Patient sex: F
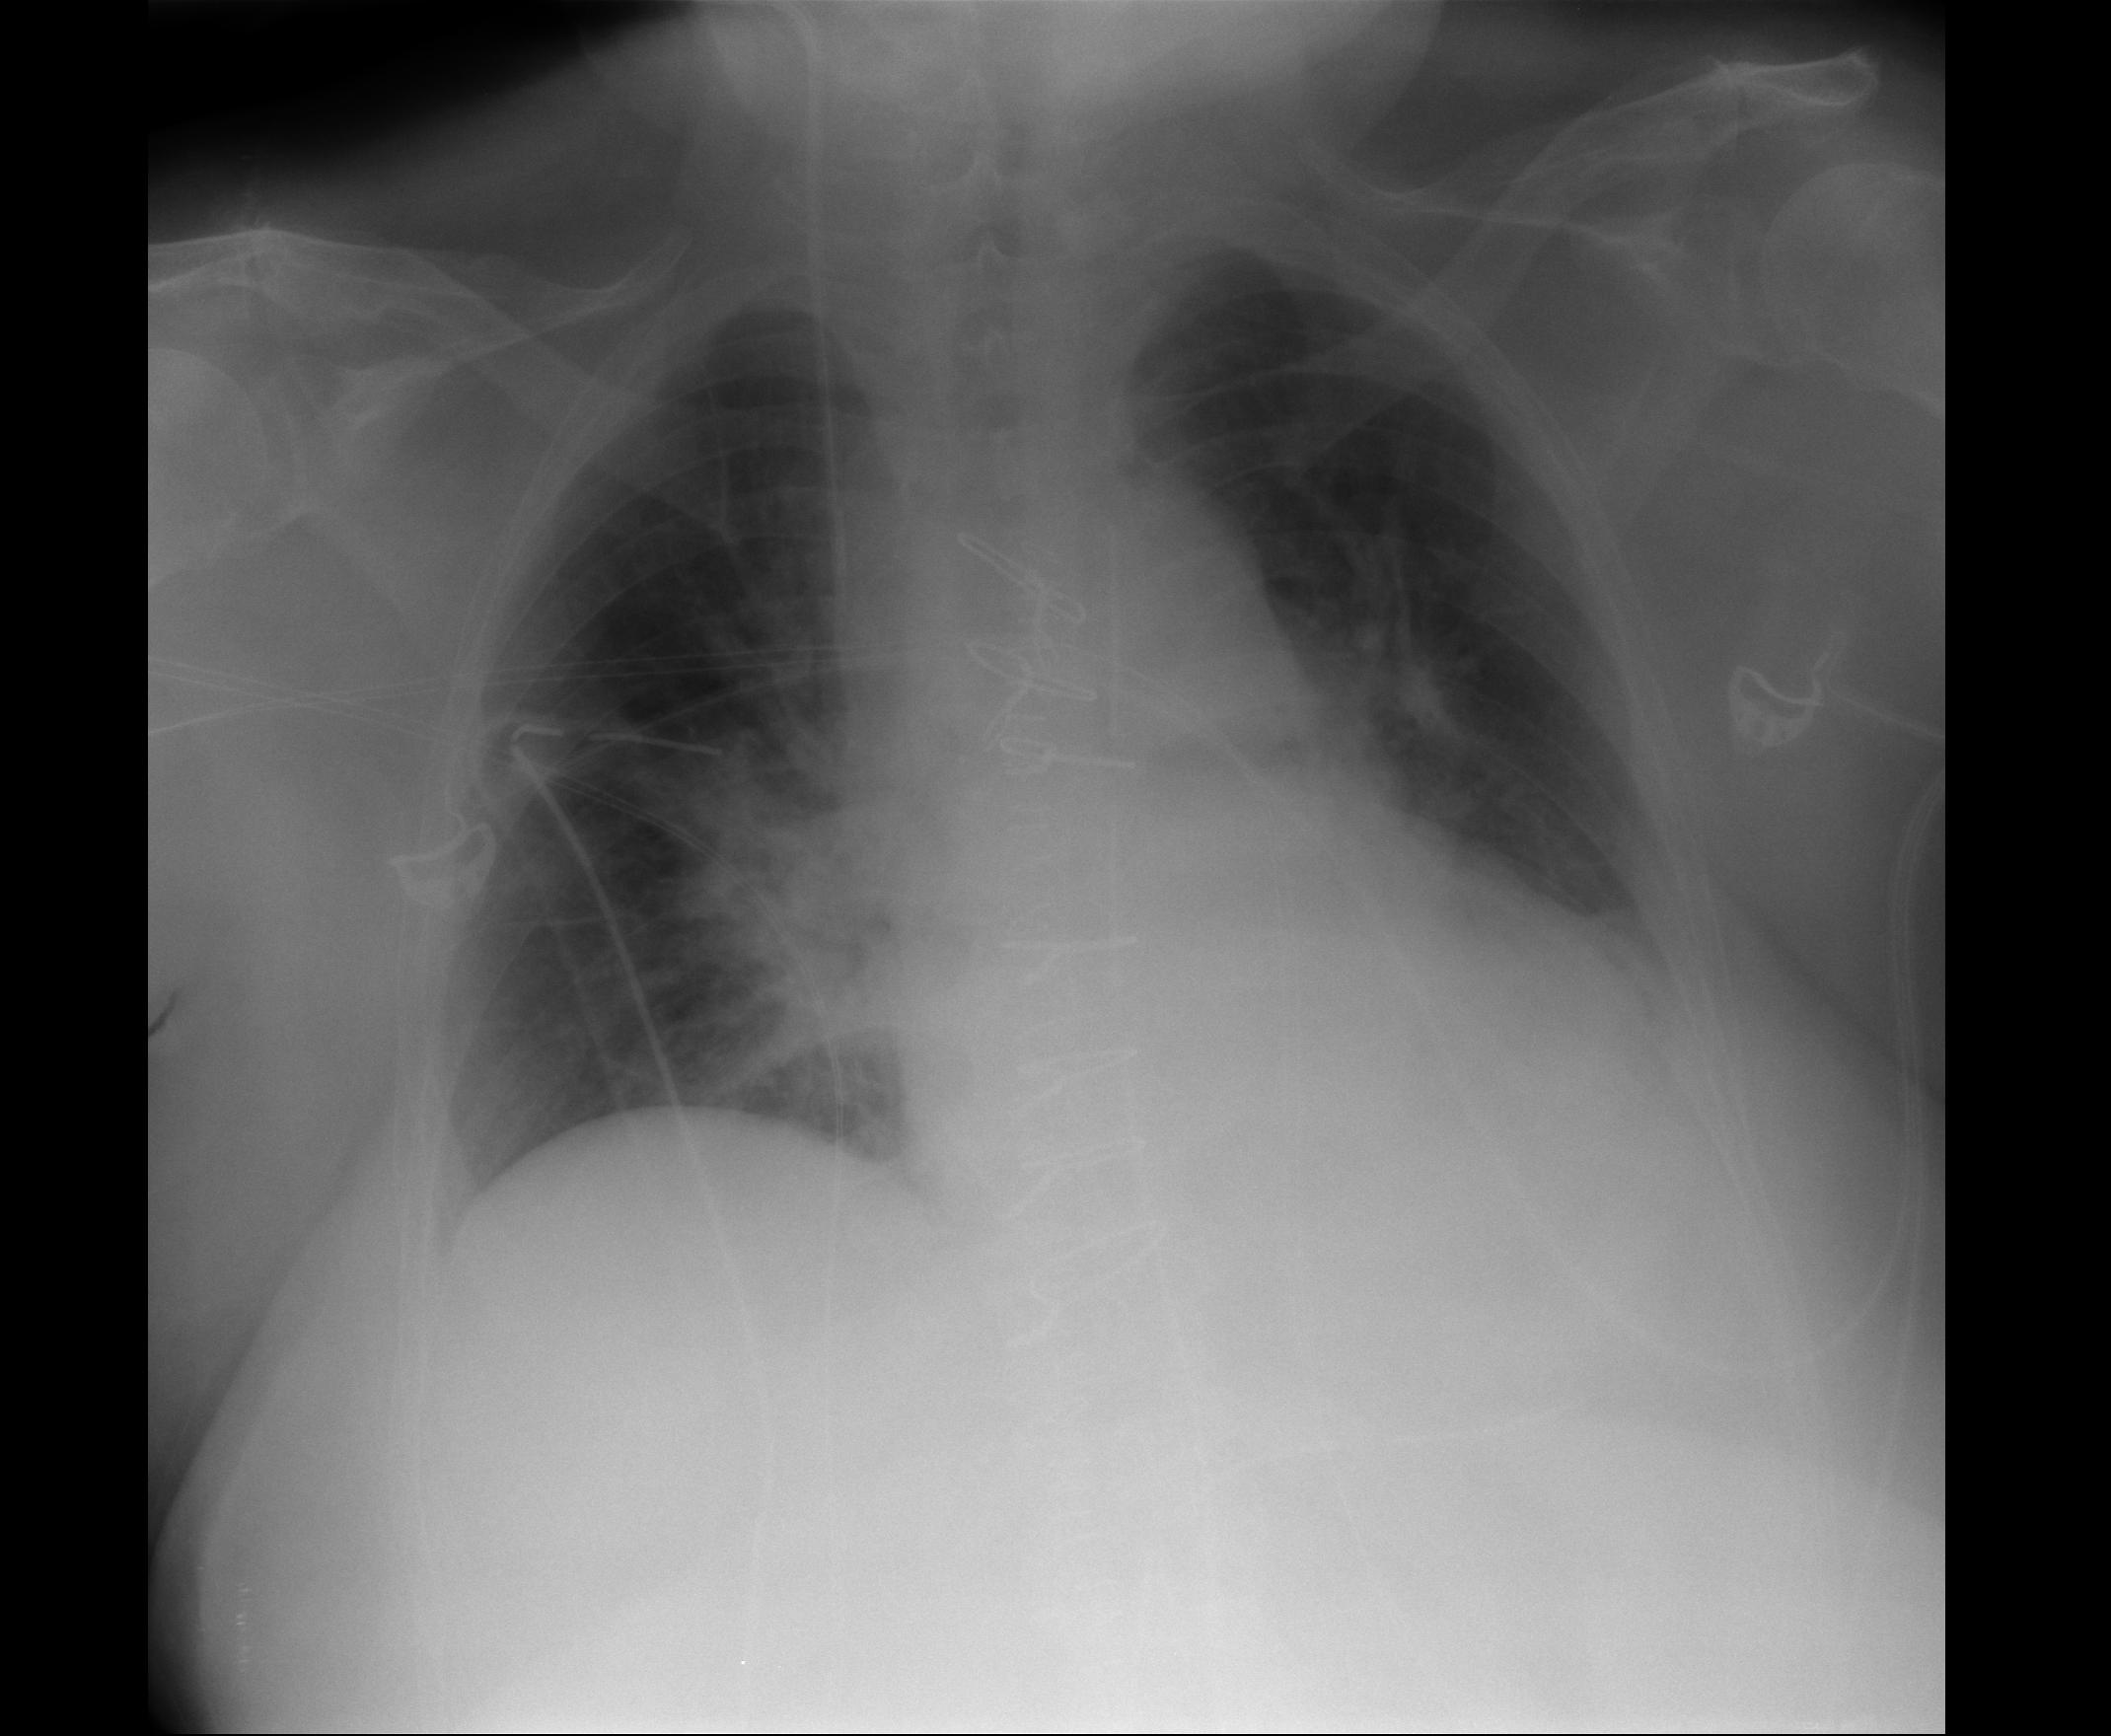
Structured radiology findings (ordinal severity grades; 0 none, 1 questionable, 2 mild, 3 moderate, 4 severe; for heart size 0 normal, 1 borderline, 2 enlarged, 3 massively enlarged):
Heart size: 2
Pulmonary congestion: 2
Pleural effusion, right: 0
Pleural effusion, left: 2
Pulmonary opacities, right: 0
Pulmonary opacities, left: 0
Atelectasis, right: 0
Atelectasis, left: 2